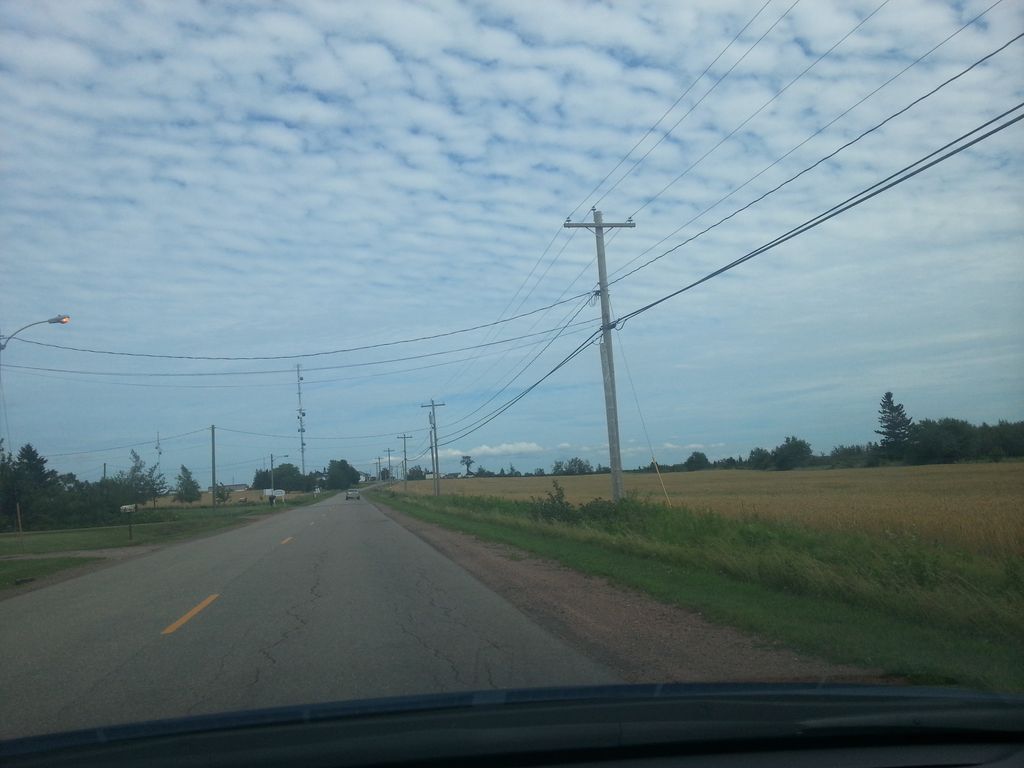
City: charlottetown